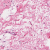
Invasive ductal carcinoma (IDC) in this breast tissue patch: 0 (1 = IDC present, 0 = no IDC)